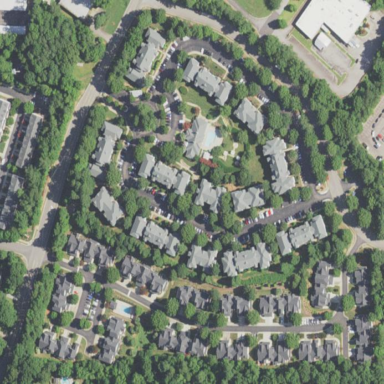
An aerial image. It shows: Residential area within neighborhood.